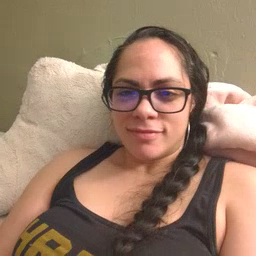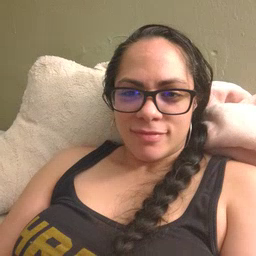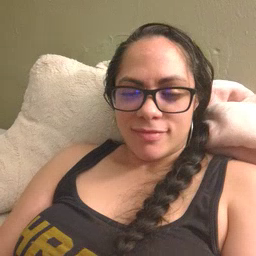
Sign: TV